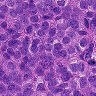
Metastatic tissue present: yes